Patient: sex M, age 30
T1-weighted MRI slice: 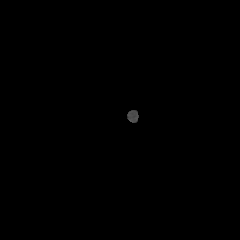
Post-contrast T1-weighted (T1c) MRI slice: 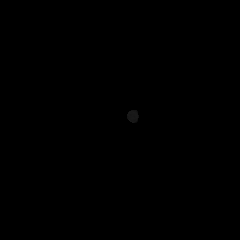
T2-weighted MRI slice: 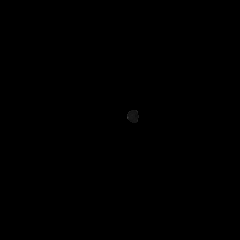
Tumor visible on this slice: no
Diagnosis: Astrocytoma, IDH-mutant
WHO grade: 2